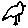
Label: bird